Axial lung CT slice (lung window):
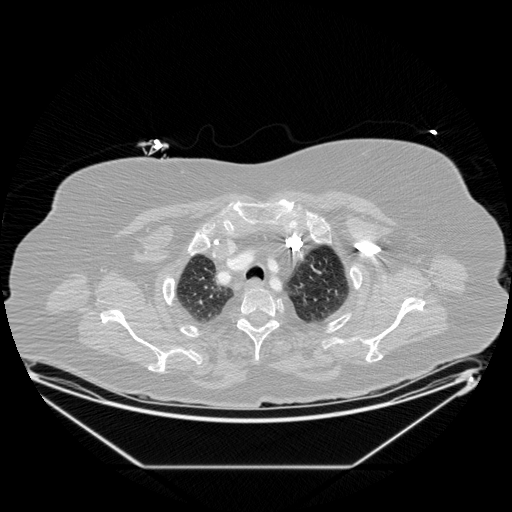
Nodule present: no